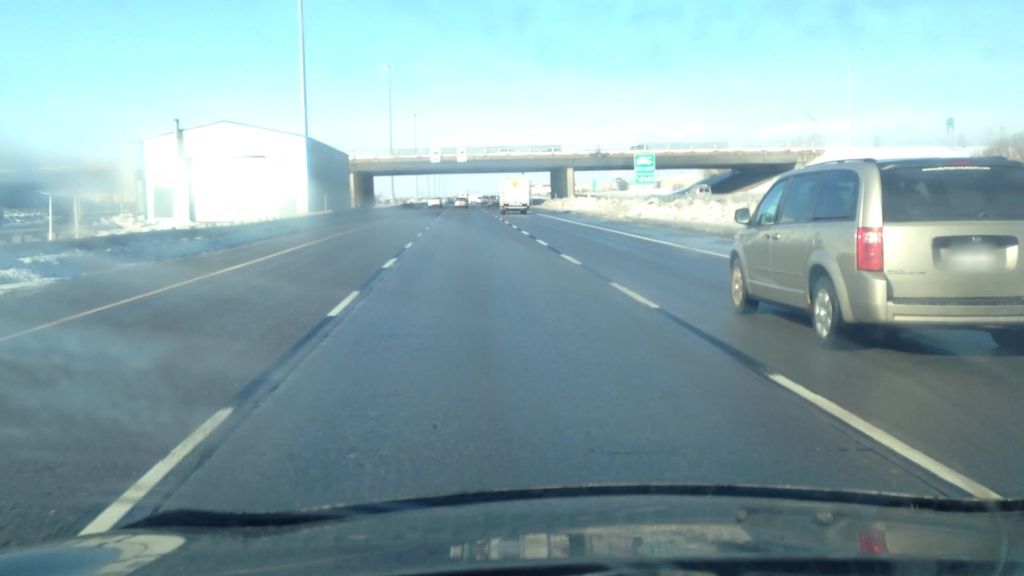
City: montreal